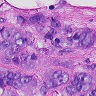
Metastatic tissue present: yes